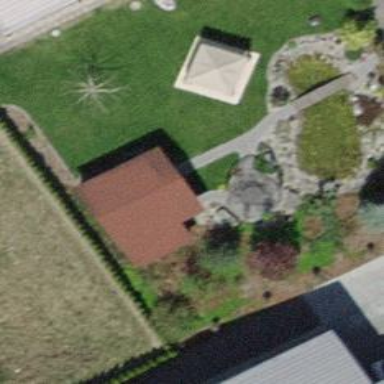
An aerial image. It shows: Shed building.